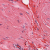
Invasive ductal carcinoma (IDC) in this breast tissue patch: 0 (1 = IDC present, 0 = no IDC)